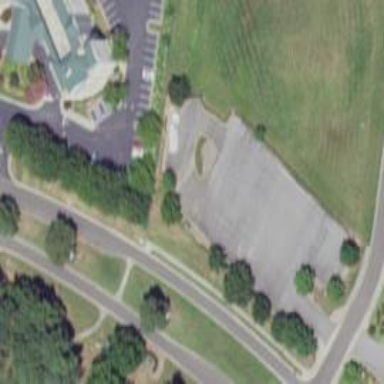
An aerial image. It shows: Parking area with asphalt surface.